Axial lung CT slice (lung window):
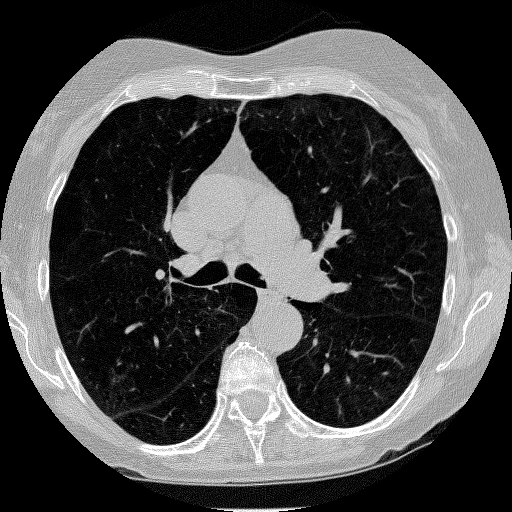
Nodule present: no